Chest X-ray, PA view. Patient: 33 years old, sex F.
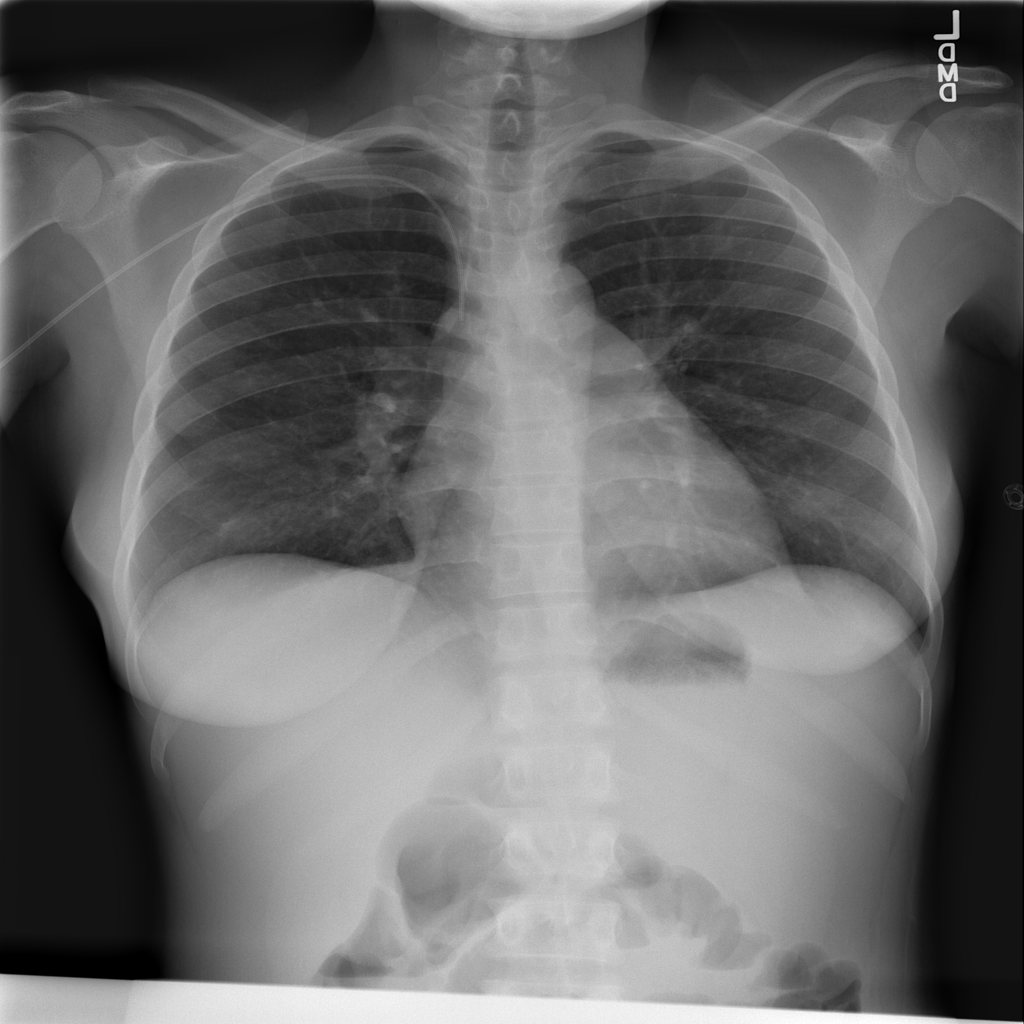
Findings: Cardiomegaly, Effusion, Nodule